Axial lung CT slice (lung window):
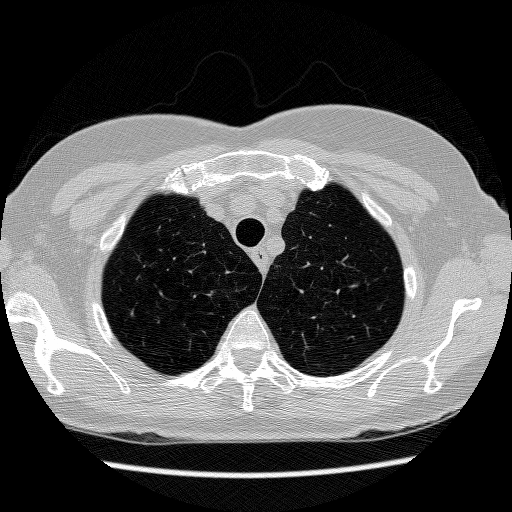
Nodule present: no